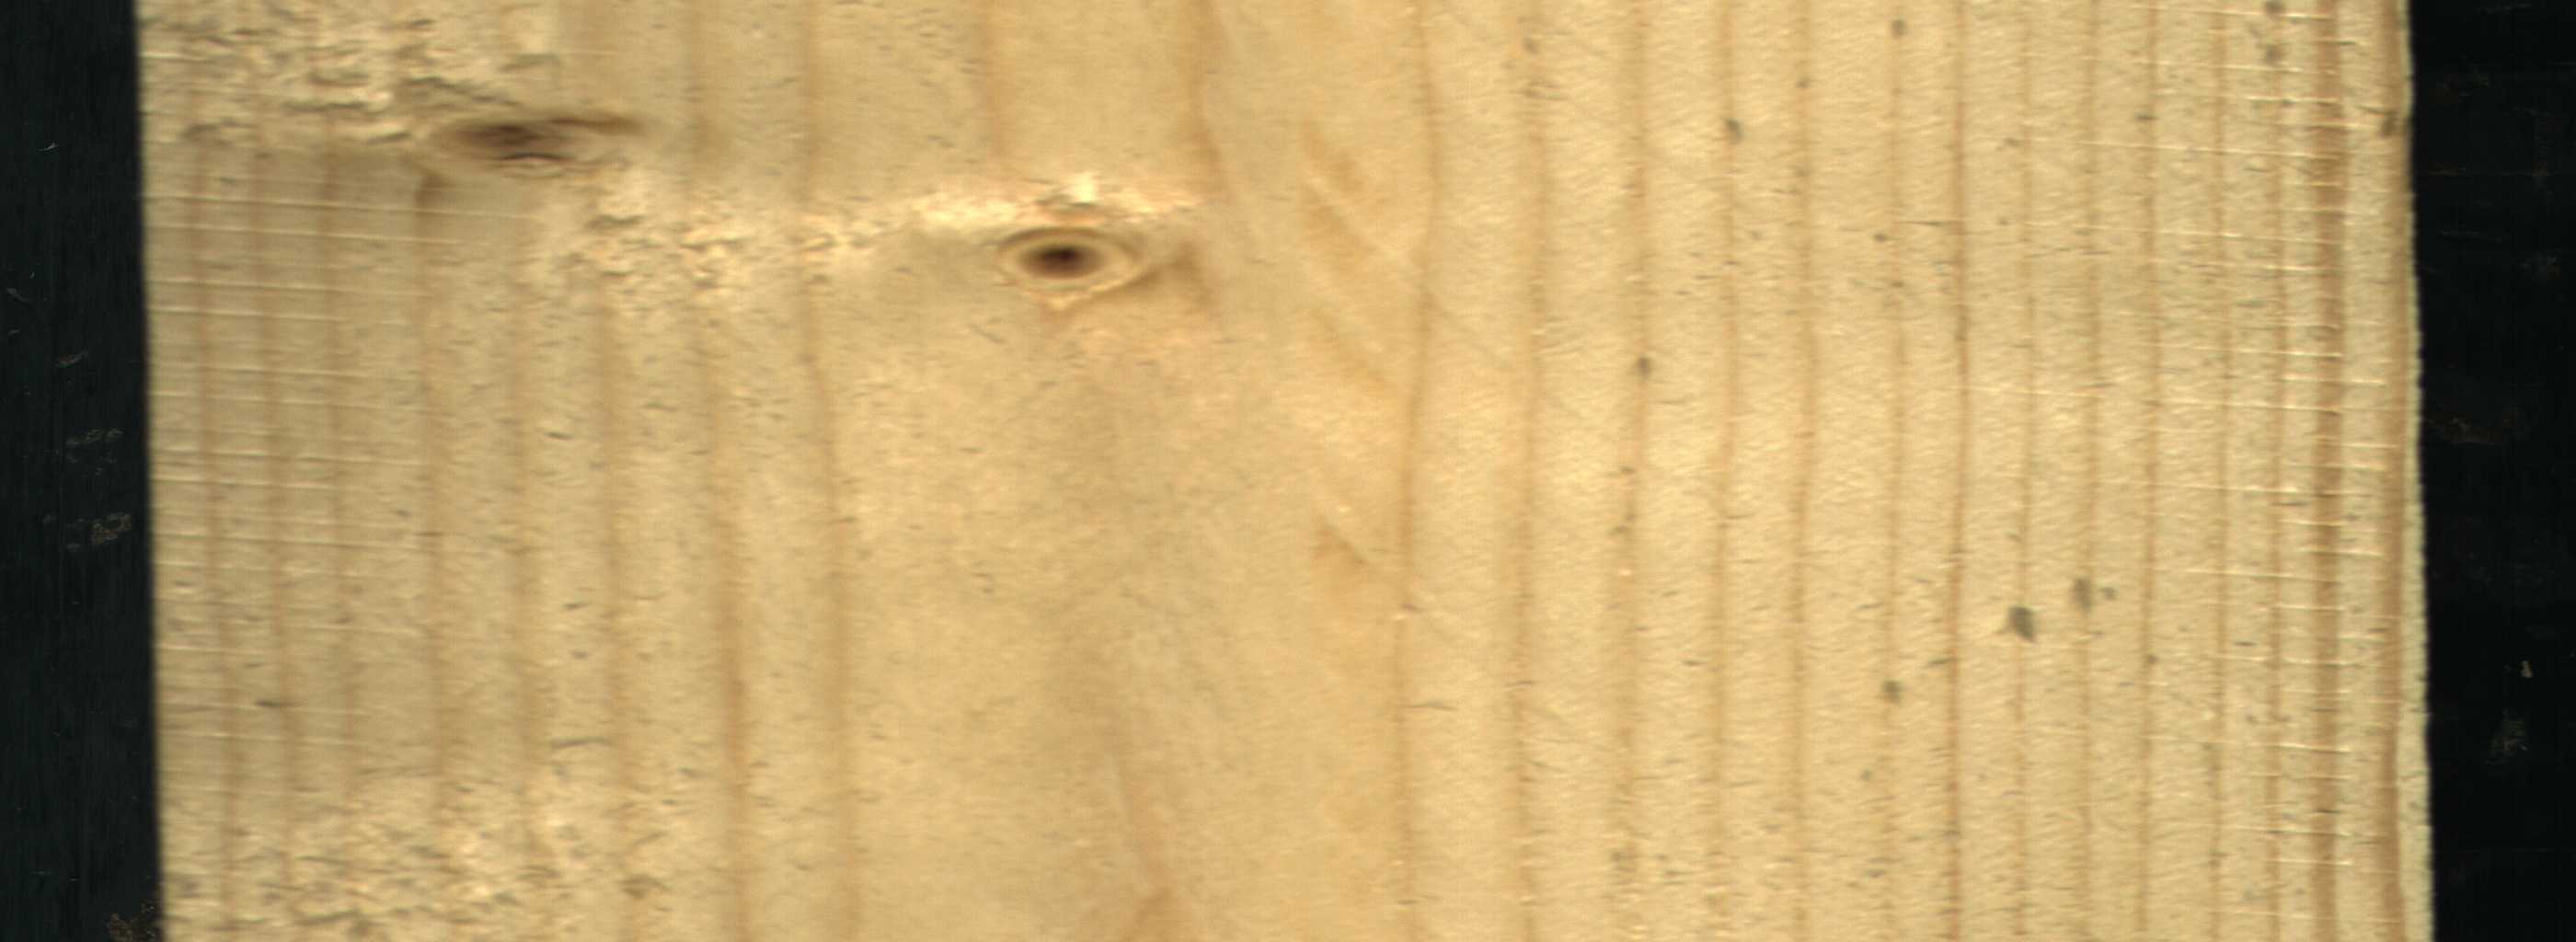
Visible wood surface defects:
Live_Knot
Live_Knot